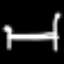
Label: bed